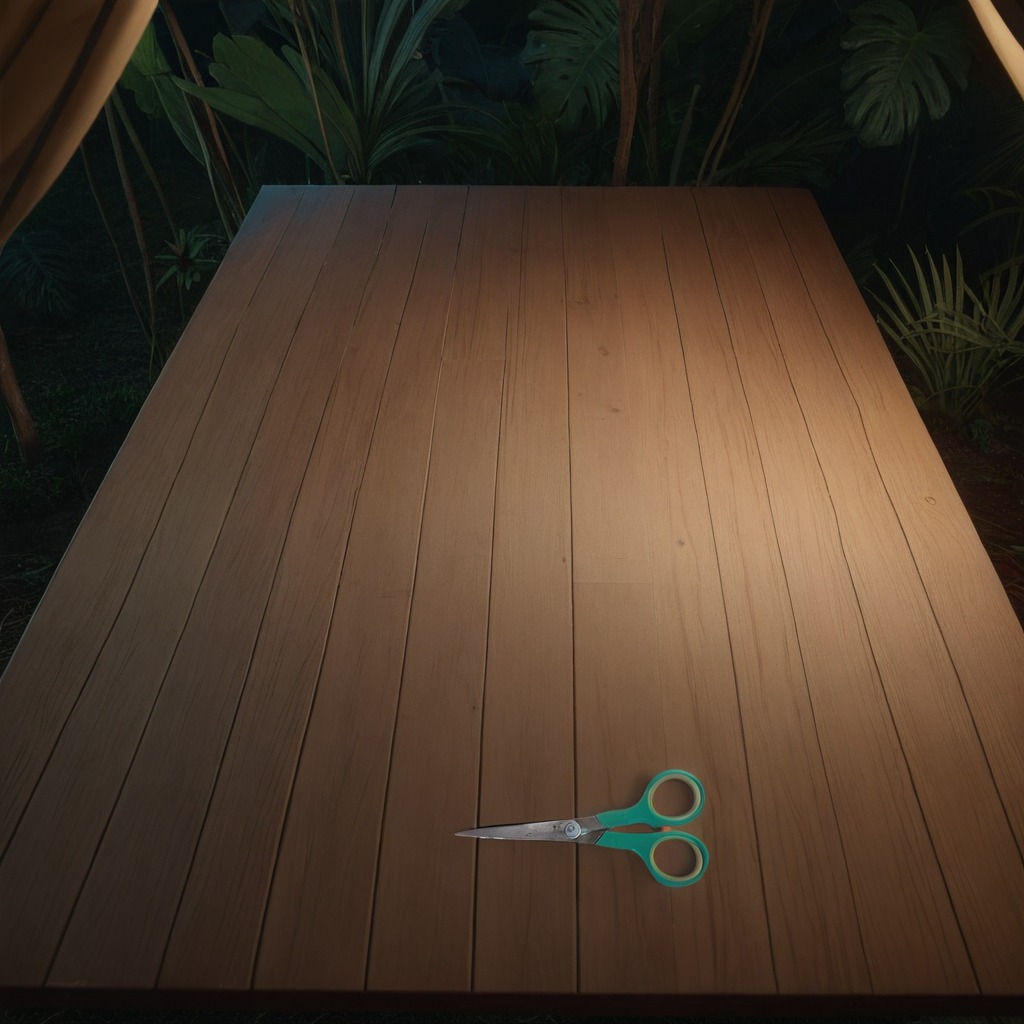
A scissor is lying on the wooden table.